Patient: sex F, age 56
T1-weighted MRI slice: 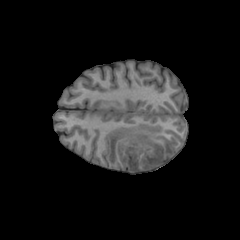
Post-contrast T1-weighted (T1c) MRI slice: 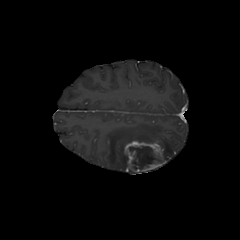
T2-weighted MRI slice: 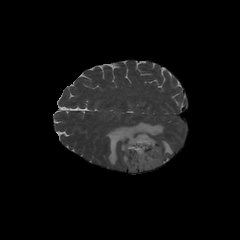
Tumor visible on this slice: yes
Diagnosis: Glioblastoma, IDH-wildtype
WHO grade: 4